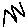
Label: zigzag